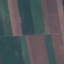
Label: AnnualCrop